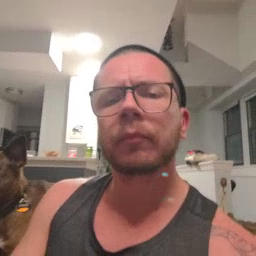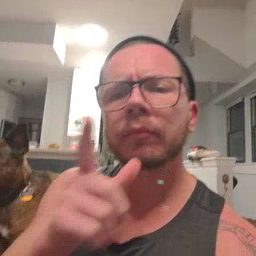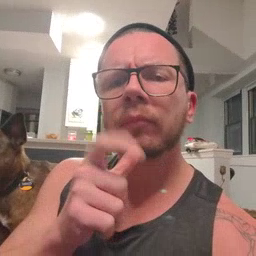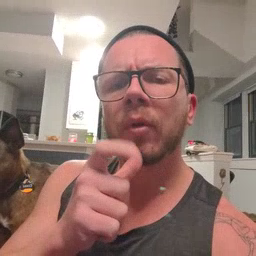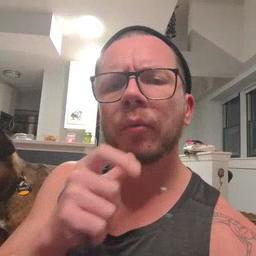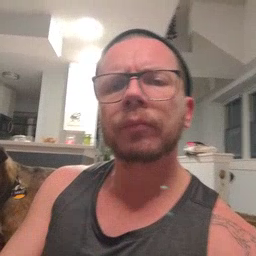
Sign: who